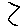
Label: zigzag